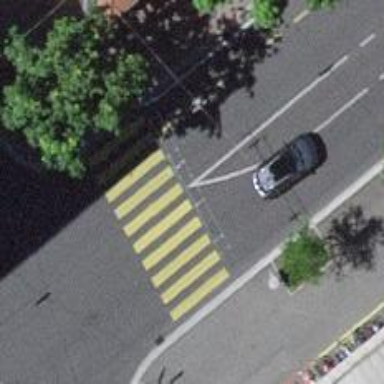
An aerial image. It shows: Tertiary road with asphalt surface and trolley wires.